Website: crate-barrel
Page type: receipt
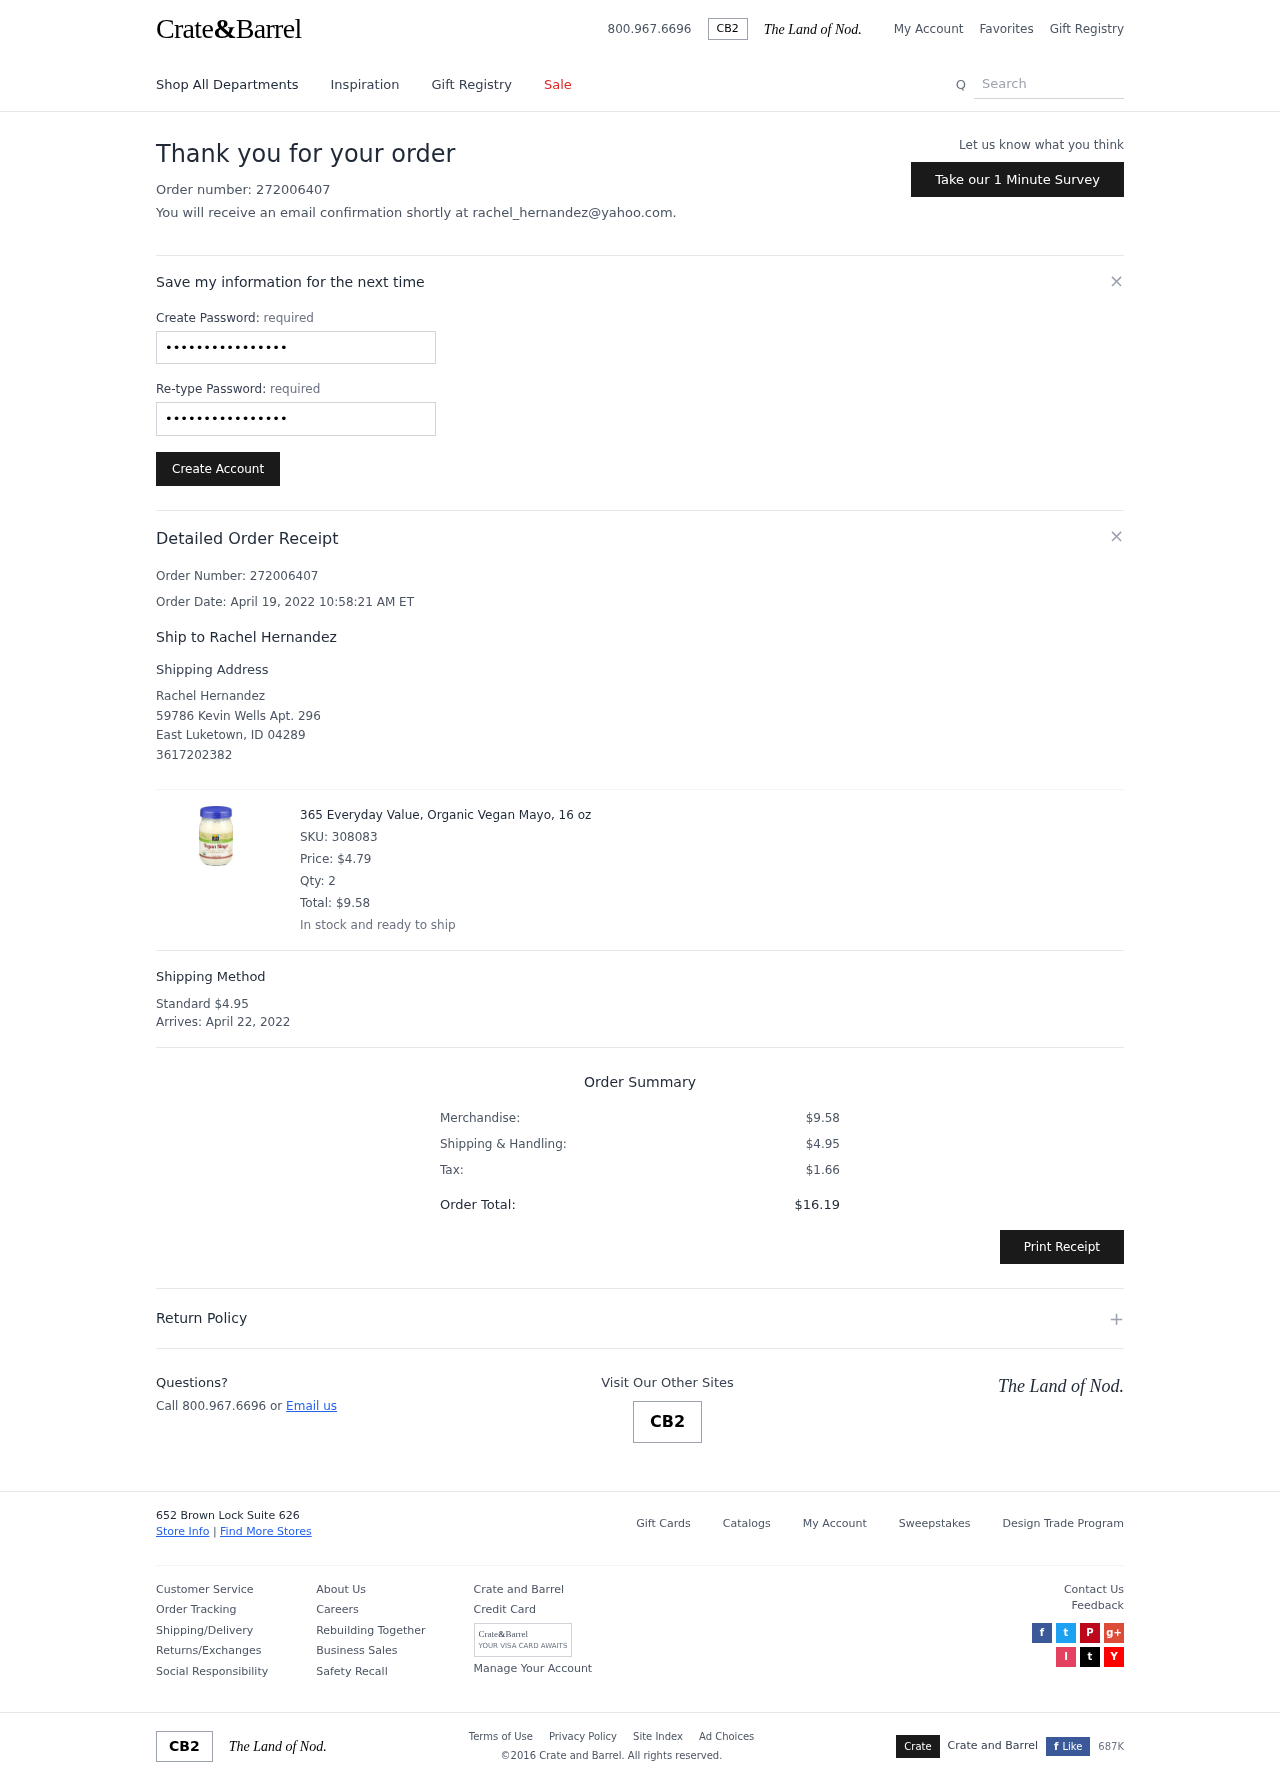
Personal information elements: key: PII_CITY
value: East Luketown
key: PII_EMAIL
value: rachel_hernandez@yahoo.com
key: PII_FULLNAME
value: Rachel Hernandez
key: PII_FULLNAME
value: Ship to Rachel Hernandez
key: PII_PHONE
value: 3617202382
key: PII_POSTCODE
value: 04289
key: PII_STATE_ABBR
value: ID
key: PII_STREET
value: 59786 Kevin Wells Apt. 296
Product elements: key: PRODUCT1_NAME
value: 365 Everyday Value, Organic Vegan Mayo, 16 oz
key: PRODUCT1_PRICE
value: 4.79
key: PRODUCT1_QUANTITY
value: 2
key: PRODUCT1_SKU
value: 308083
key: PRODUCT1_TOTAL
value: $9.58
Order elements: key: ORDER_ID
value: Order Number: 272006407
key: ORDER_ID
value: Order number: 272006407
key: ORDER_DATE
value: Order Date: April 19, 2022 10:58:21 AM ET
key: ORDER_SHIPPING_COST
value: $4.95
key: ORDER_DELIVERY_DATE
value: April 22, 2022
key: ORDER_SUBTOTAL
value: $9.58
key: ORDER_TAX
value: $1.66
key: ORDER_TOTAL
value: $16.19
Search elements: key: HEADER_SEARCH
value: Search